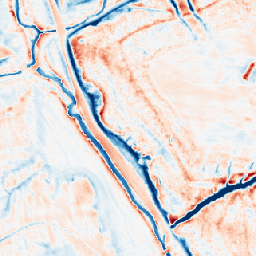
Category: edge_preserving
Decomposition family: anisotropic_diffusion
Decomposition parameters: iterations: 50
kappa: 10
gamma: 0.2
Upsampling method: area
Upsampling parameters: scale: 8
Upsampling scale: 8